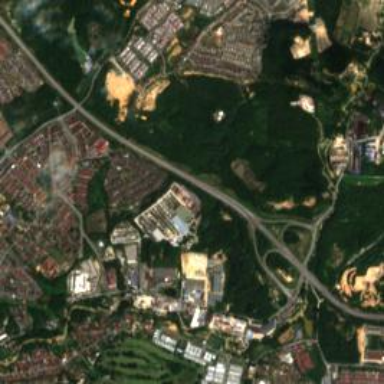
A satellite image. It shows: Motorway junction.